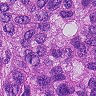
Metastatic tissue present: yes